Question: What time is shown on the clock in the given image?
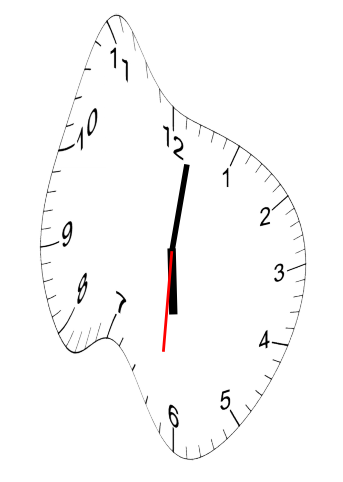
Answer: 06:01:31